Question: I have a website running on an internal server at work. For some reason, pages are taking about five seconds to load and I can't figure out why.
Looking at the network performance in Firefox, it is always bg.gif that is last to load and there's a huge gap between it loading and the rest of the page.
What could be causing this delay and how do I fix it?
I was mis-reading the Network performance chart and thought the long bar at the top for the page file encompassed all the elements below. Turns out it is this that is taking so long to load.
It is a php file (index.php) which builds the html, so my first thought was that the php processing on the sever was causing the delay. However, the page contents appear immediately (less than 500ms) and there's no noticable change when the page is 'fully loaded'.
Additionally, if I remove all the code and load an empty file, it still takes around 5 seconds.
Is it possible the php processing is having trouble closing the file for some reason?

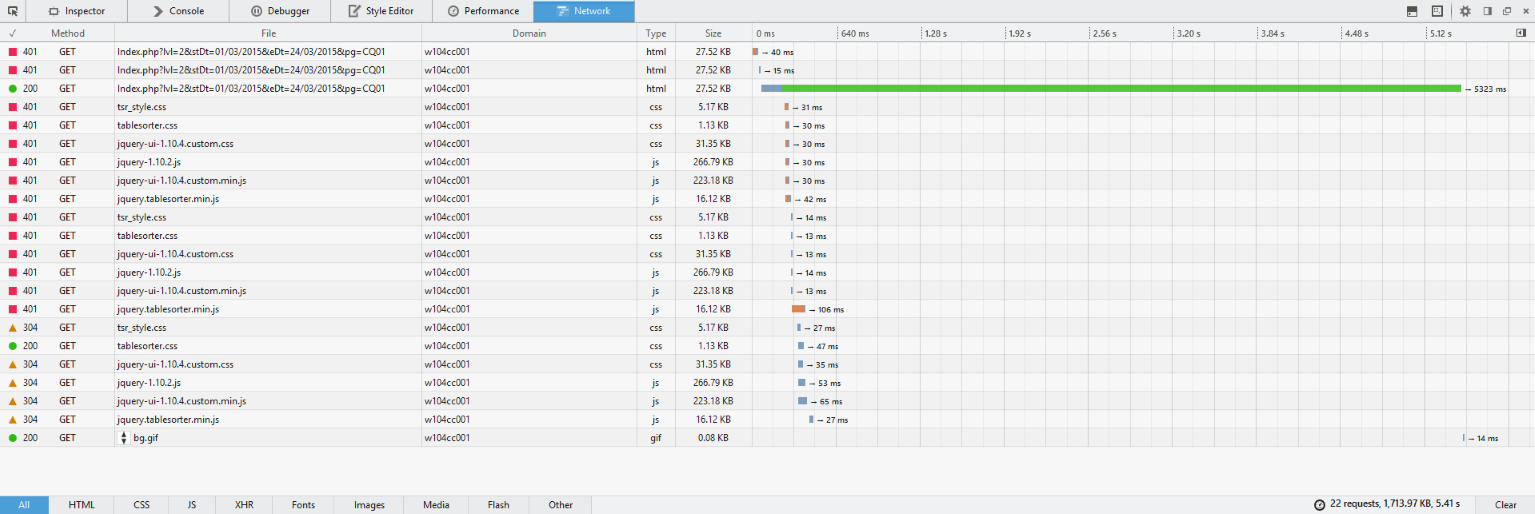
Answer: Turns out to have been a PHP MySQL driver issue, specific to the (very outdated) versions on my server. A driver update has fixed the issue.